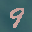
Label: 9